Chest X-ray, PA view. Patient: 58 years old, sex F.
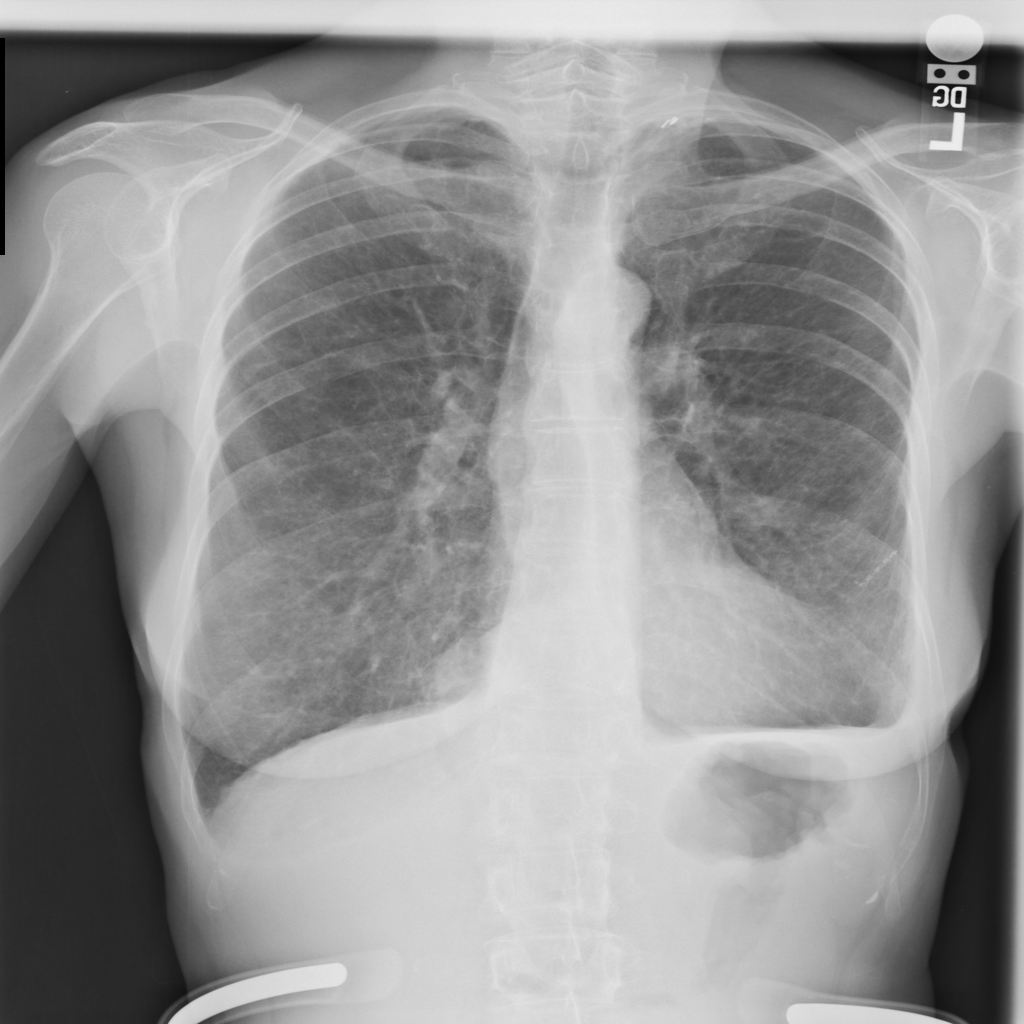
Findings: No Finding